Aerial crown-view tile of a tropical tree (Barro Colorado Island, Panama), acquired 20240716:
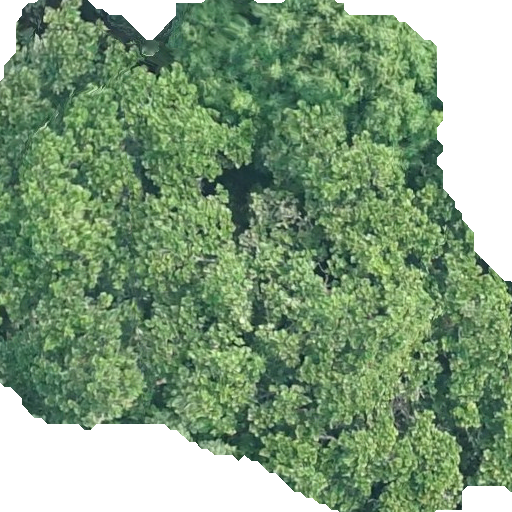
Species: Anacardium excelsum
GBIF accepted scientific name: Anacardium excelsum
Crown area: 363.649 m²